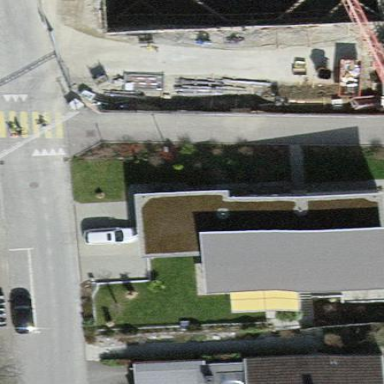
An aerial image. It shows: Building with tiled roof.